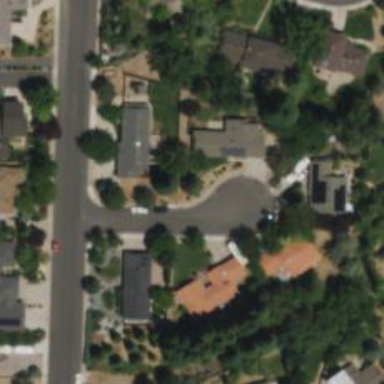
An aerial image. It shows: Residential road with asphalt surface and separate sidewalk.